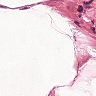
Metastatic tissue present: no